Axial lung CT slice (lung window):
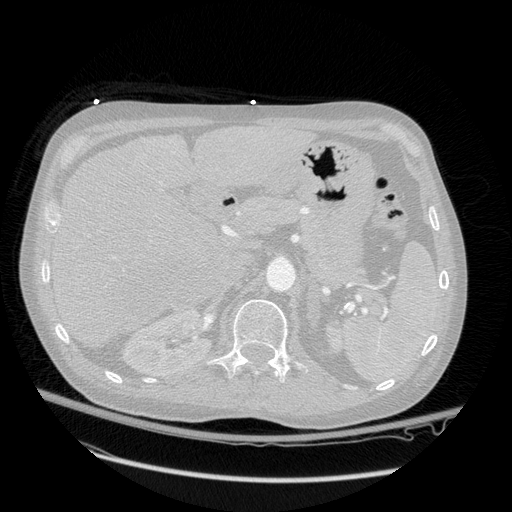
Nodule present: no